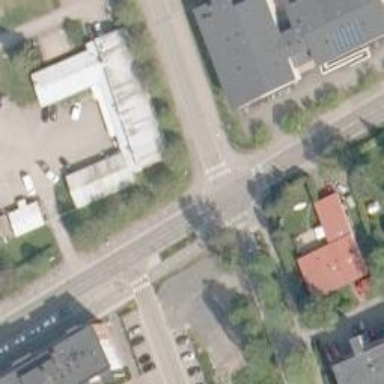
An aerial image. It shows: Uncontrolled road crossing.